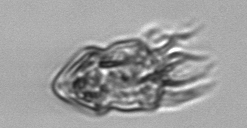
Label: Strombidium_inclinatum